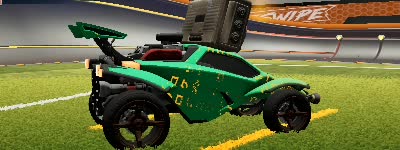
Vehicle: octane